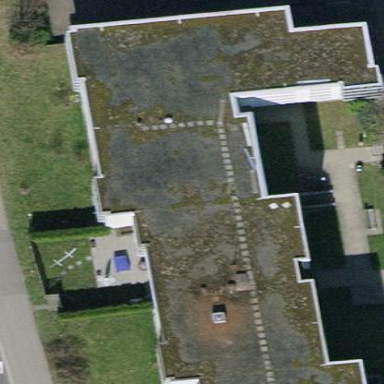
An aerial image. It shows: Modern apartment building with flat roof design.